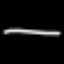
Label: line